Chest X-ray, AP view. Patient: 31 years old, sex M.
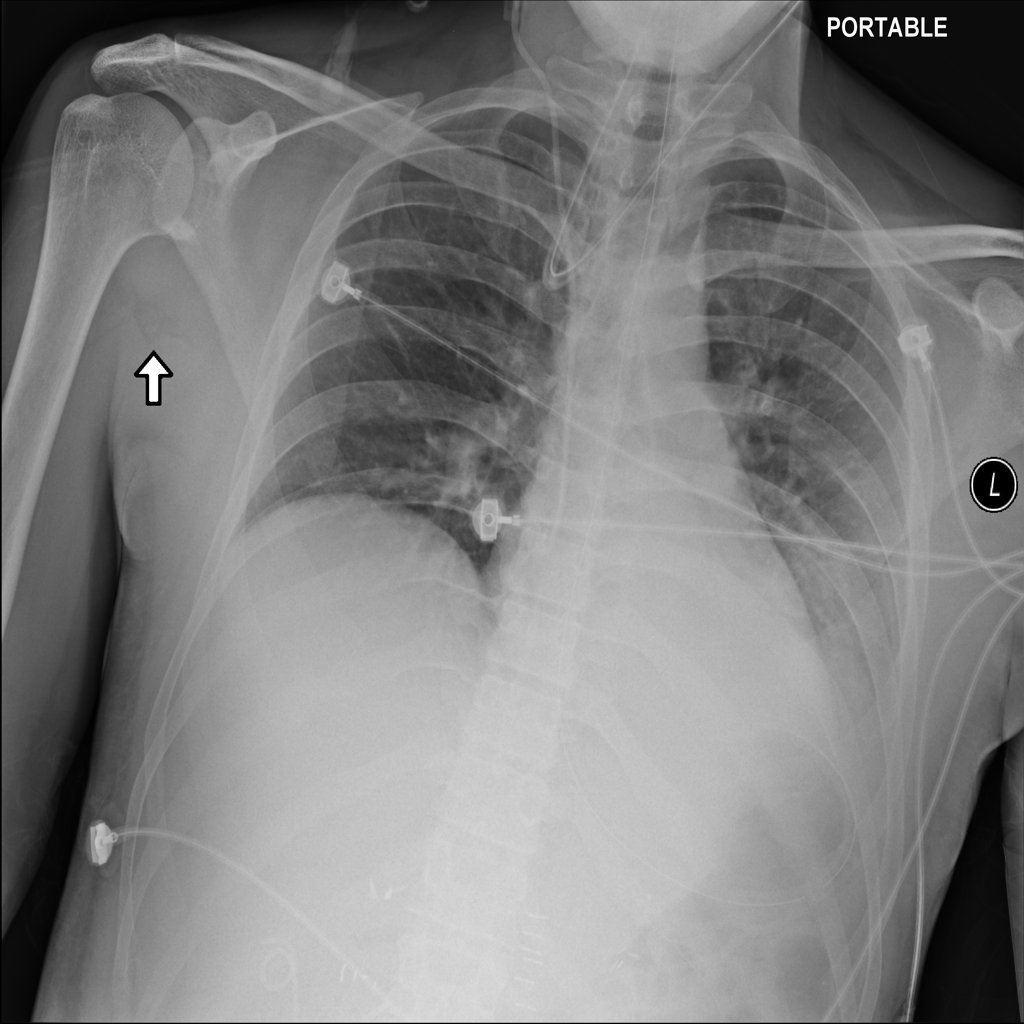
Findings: No Finding